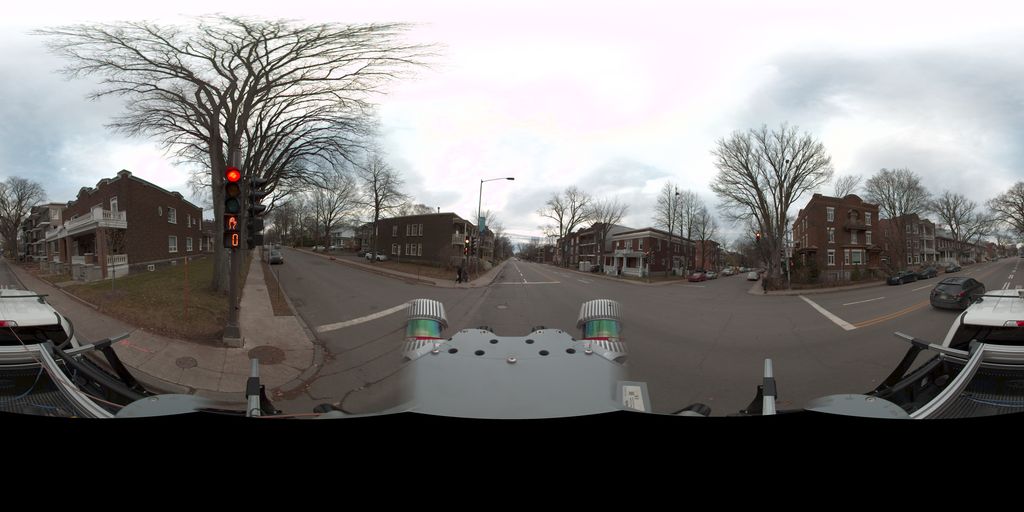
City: quebec_city